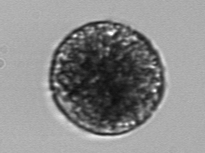
Label: Vicicitus_globosus